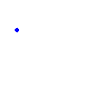
Particle: kaon